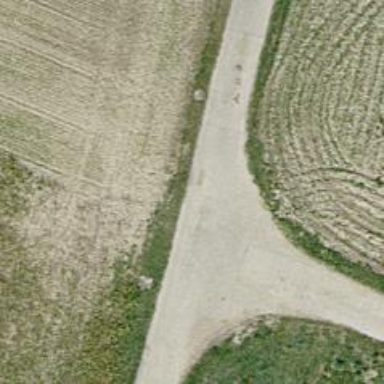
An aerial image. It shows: Well-maintained track road with grade 1 tracktype.